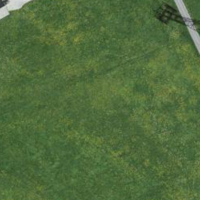
EUNIS habitat code: 25
Species observed at this site:
Succisa pratensis